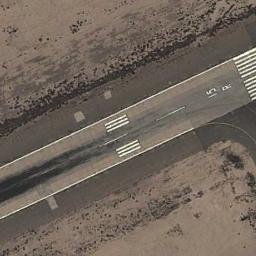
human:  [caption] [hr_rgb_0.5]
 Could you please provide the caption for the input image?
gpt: The runway is on the bare land .

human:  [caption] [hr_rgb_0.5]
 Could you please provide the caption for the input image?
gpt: Next to the runway is brown bare ground with white '15R' and short-line signs on the runway .

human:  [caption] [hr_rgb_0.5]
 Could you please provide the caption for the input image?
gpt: The runway has a threshold marking and two touchdown zone markings and the designation marking is 15R .

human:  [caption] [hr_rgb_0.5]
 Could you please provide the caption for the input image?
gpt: The runway is surrounded by grass .

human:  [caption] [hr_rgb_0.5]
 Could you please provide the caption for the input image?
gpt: There are brown bare land beside the runway .